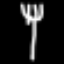
Label: fork